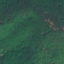
Land use / land cover: Forest